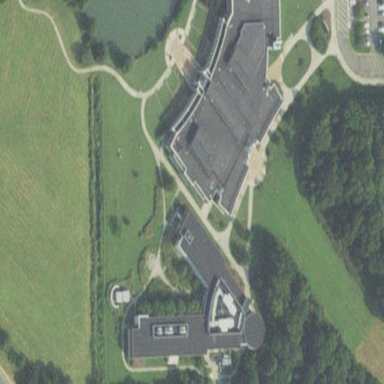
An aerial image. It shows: College building.